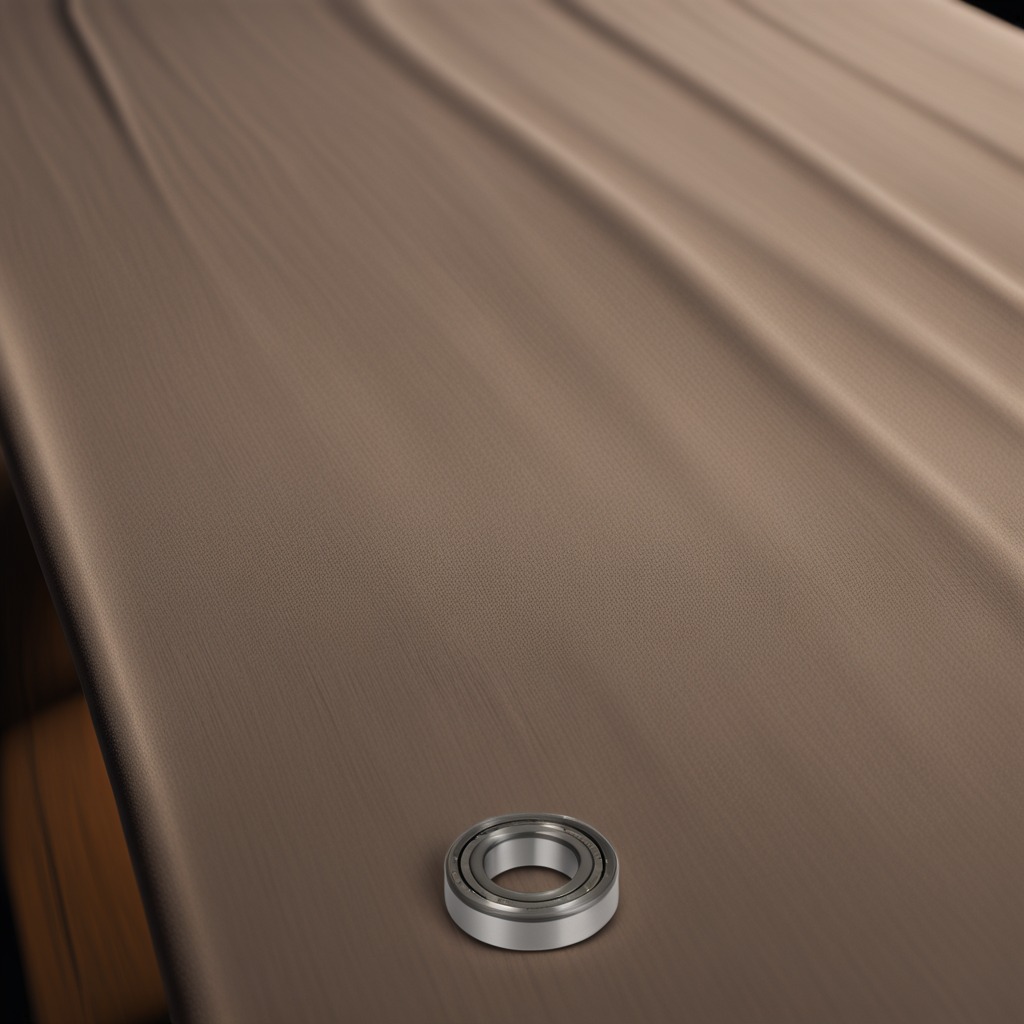
A metal ball bearing lies on a clean wooden table.